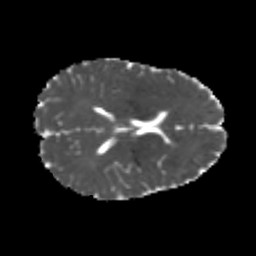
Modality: MD
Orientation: axial
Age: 25
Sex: female
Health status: healthy
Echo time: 0.074 s